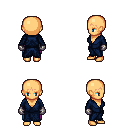
a pixel art fantasy rpg character, female body template, human, tanned skin, blue robe, magenta pants, plain hairstyle, metal gloves, four views (front, back, left, right), 2x2 character sprite sheet, small pixel art, hard edges, no anti-aliasing